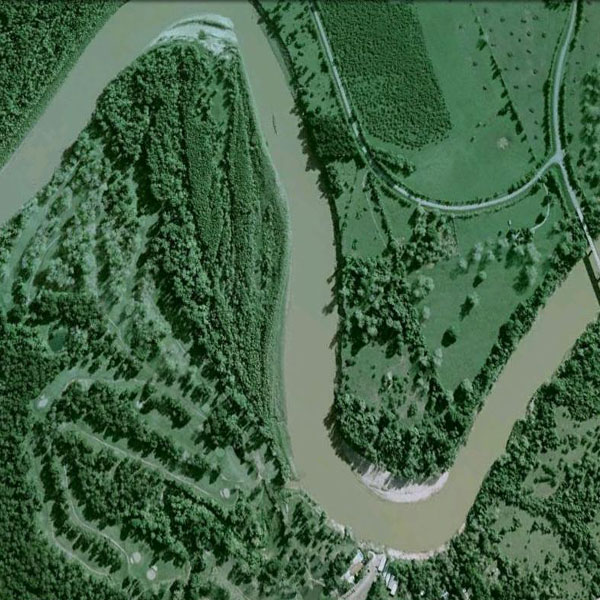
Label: River